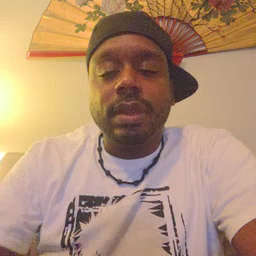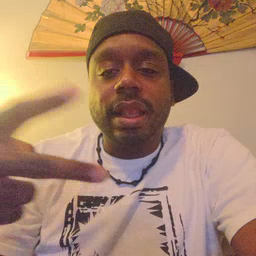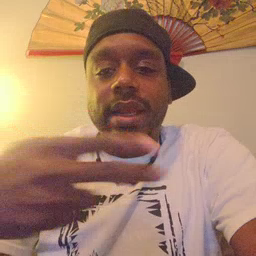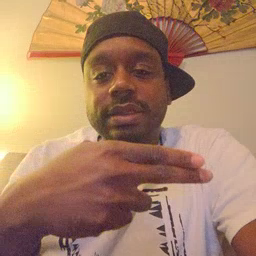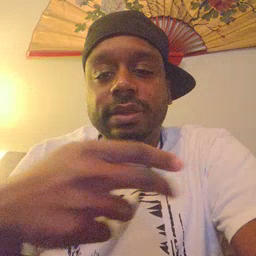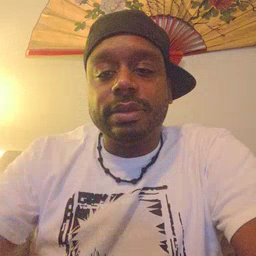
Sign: cut